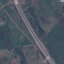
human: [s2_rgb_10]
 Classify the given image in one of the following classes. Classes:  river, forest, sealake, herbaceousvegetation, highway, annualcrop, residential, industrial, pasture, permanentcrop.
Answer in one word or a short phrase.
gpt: Highway